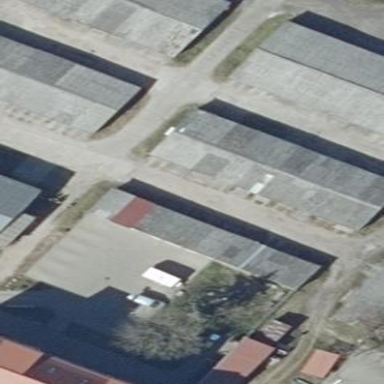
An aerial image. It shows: Group of garages.